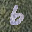
Label: 6